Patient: sex F, age 57
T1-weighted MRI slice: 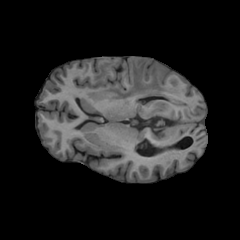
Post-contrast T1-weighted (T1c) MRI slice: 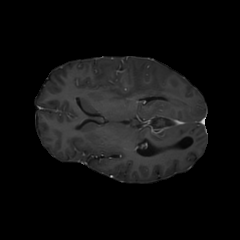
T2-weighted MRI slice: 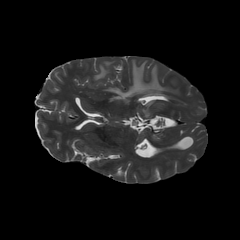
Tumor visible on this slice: yes
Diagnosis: Glioblastoma, IDH-wildtype
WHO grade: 4